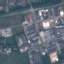
Label: Industrial